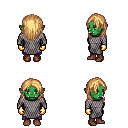
a pixel art fantasy rpg character, female body template, orc, green skin, chain mail, magenta pants, light blonde long hairstyle, gold gloves, brown shoes, four views (front, back, left, right), 2x2 character sprite sheet, small pixel art, hard edges, no anti-aliasing